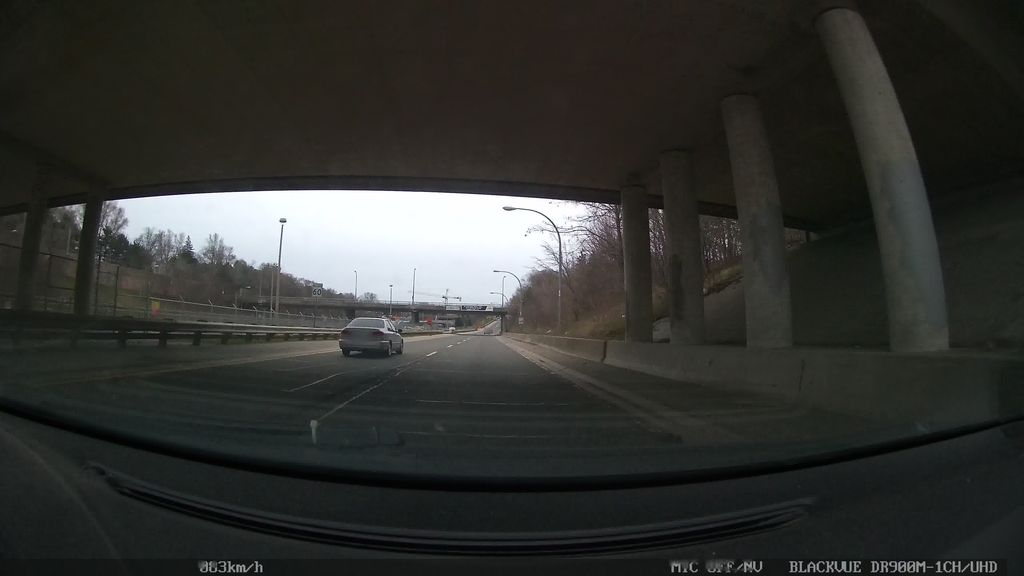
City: toronto